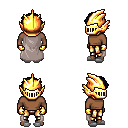
a pixel art fantasy rpg character, male body template, human, dark skin, gray cape, gold greaves, raven curly afro hairstyle, gold helm, gold gloves, white slippers, four views (front, back, left, right), 2x2 character sprite sheet, small pixel art, hard edges, no anti-aliasing